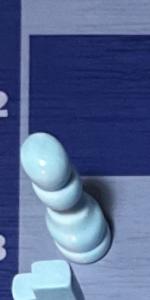
Label: Pawn_White